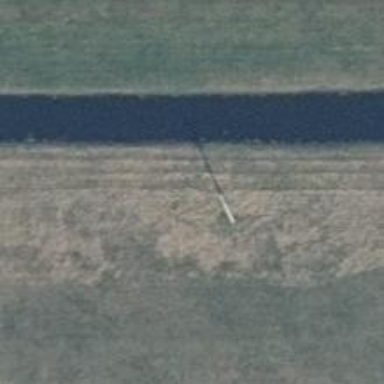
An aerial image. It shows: Power pole.